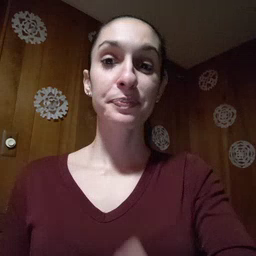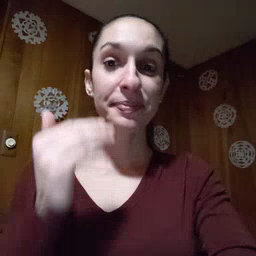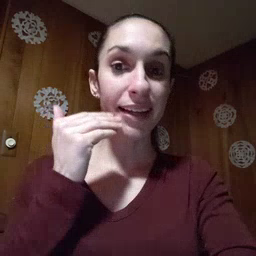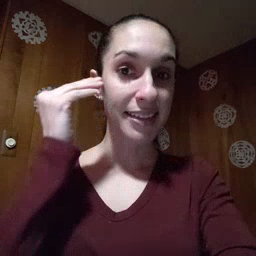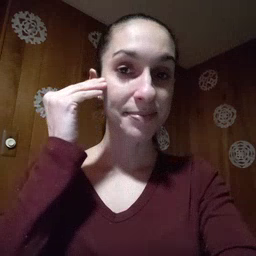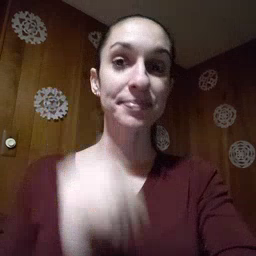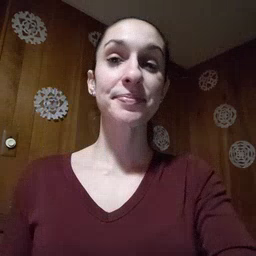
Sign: head